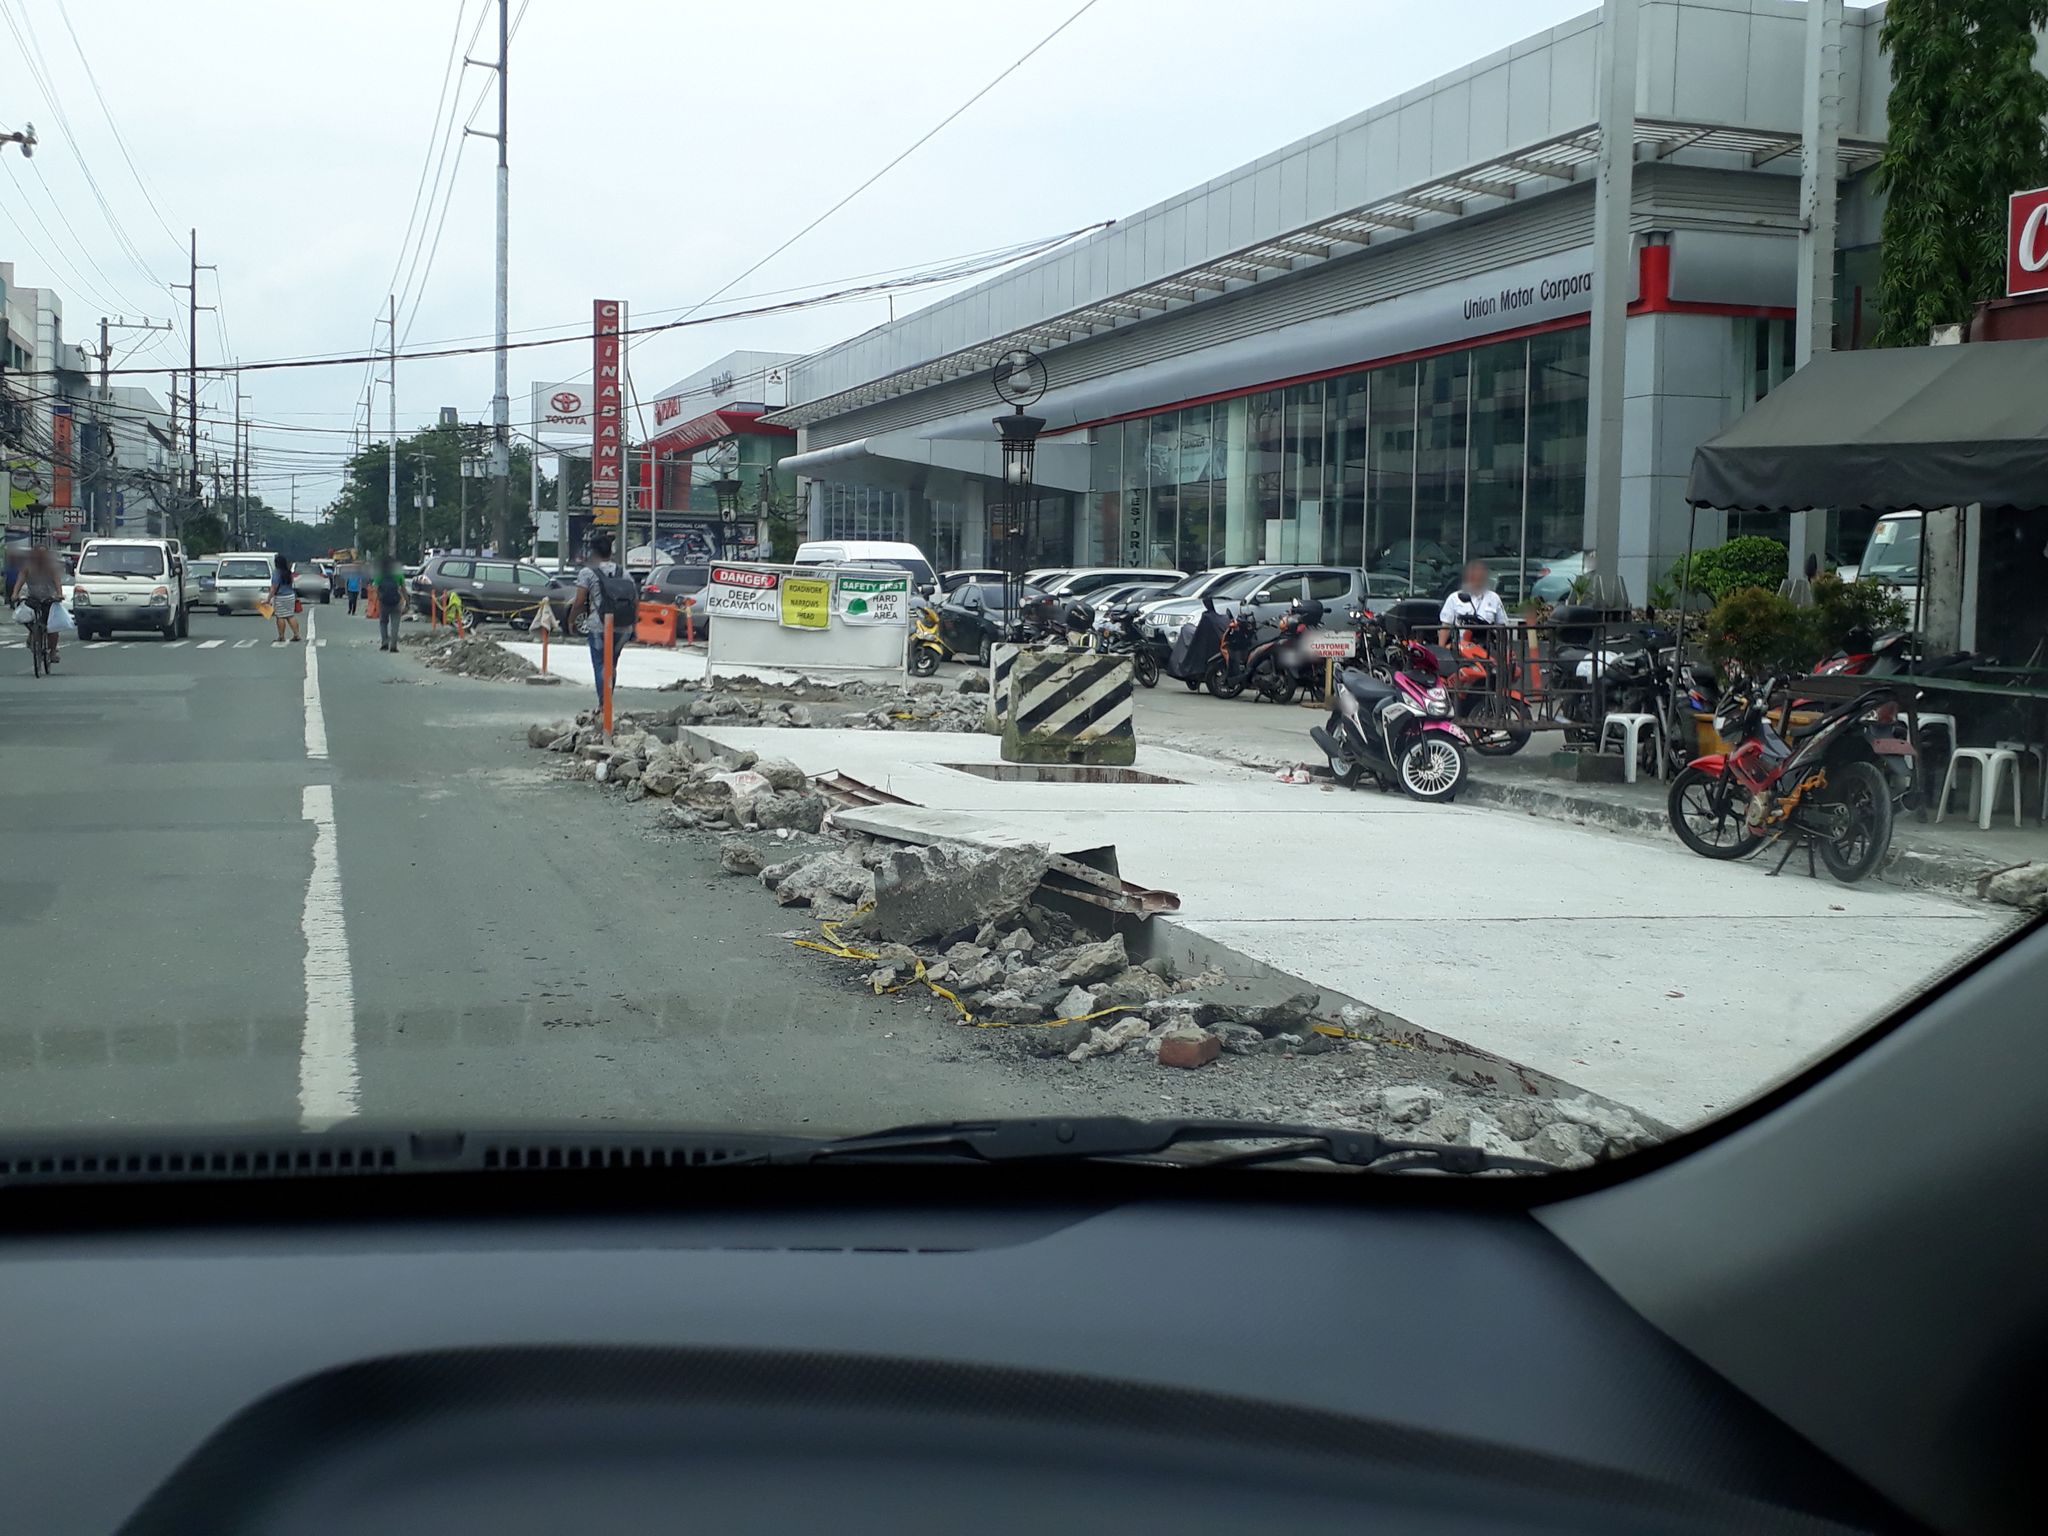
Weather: snowy
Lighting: day
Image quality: good
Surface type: driving surface
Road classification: secondary
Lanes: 4
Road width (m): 14
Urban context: urban centre
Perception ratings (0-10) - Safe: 0.85, Lively: 6.26, Beautiful: 4.47, Boring: 4.34, Depressing: 6.87, Wealthy: 2.23